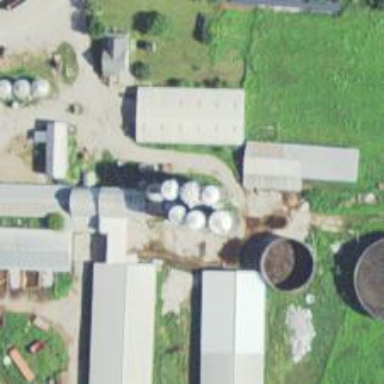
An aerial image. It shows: Silo.